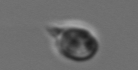
Label: Balanion